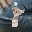
Label: 8